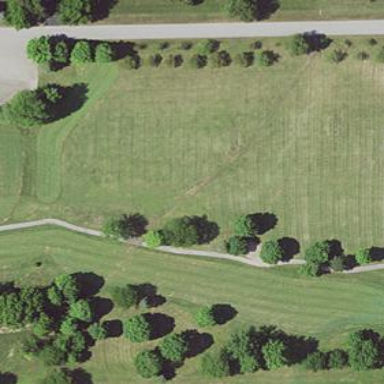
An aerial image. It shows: Grassy area used as driving range for golf.